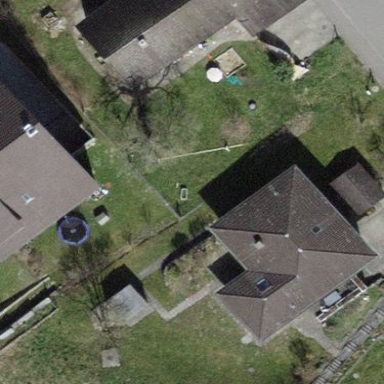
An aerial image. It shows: Detached building with gabled roof.